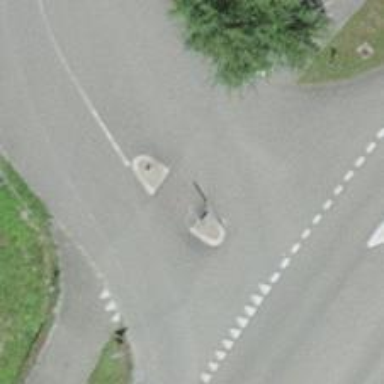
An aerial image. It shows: Uncontrolled road crossing with pedestrian island.